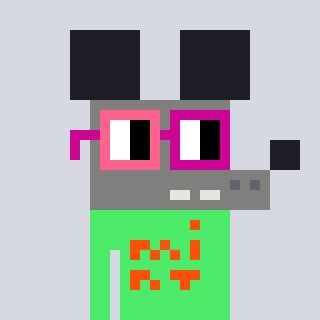
a pixel art character with square pink and red glasses, a mouse-shaped head and a teal-colored body on a cool background